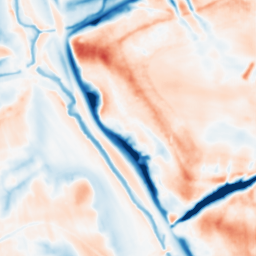
Category: multiscale
Decomposition family: dog_multiscale
Decomposition parameters: sigma_ratio: 1.6
n_scales: 5
base_sigma: 1
Upsampling method: fft_zeropad
Upsampling parameters: scale: 8
Upsampling scale: 8